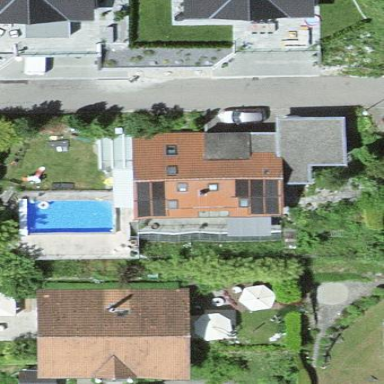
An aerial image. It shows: Residential building.